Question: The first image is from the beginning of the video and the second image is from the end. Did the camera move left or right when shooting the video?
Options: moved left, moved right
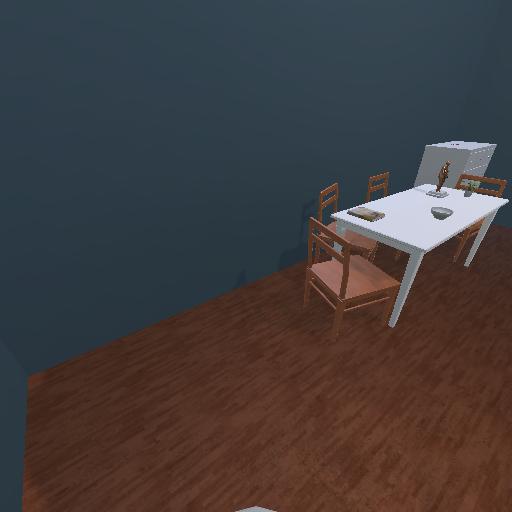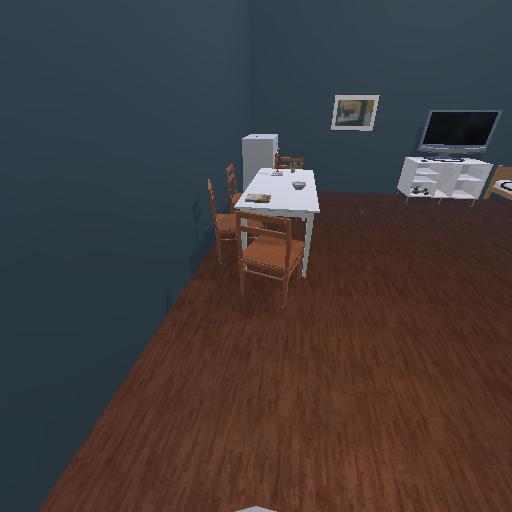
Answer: moved left